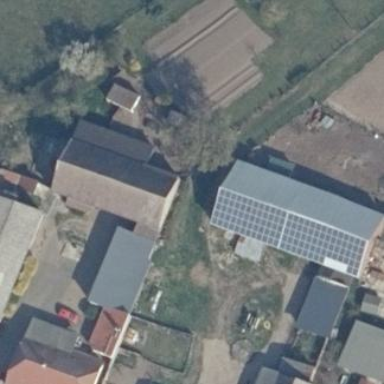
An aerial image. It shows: Building equipped with solar photovoltaic panel for generating electricity. The small installation is solar power generator.